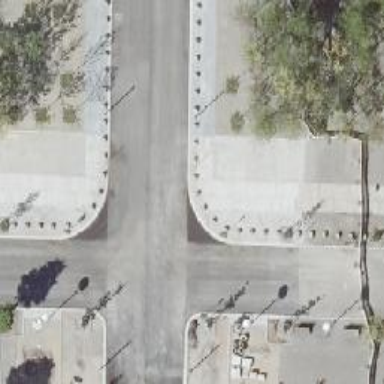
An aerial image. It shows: Unmarked road crossing.